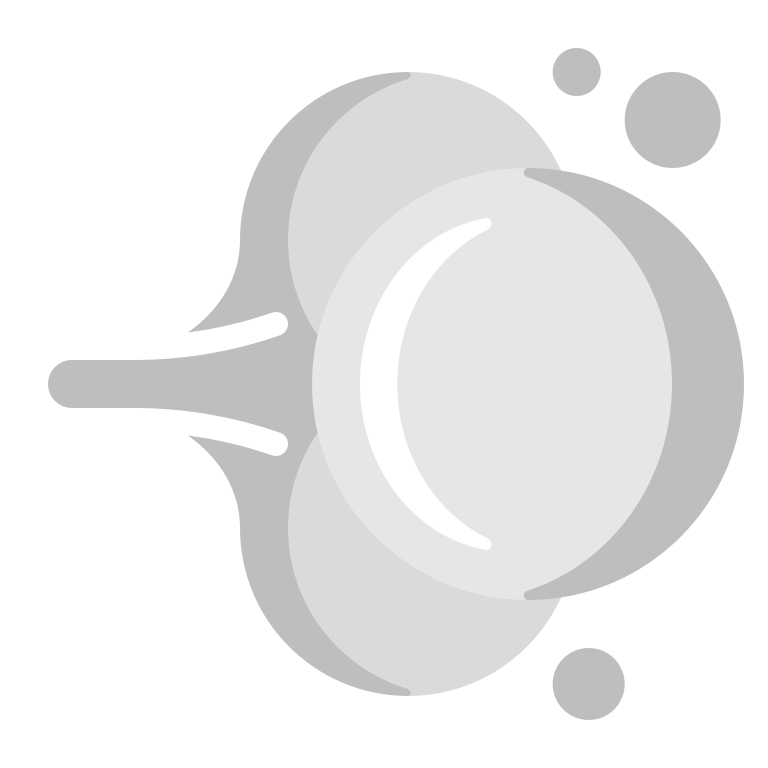
dashing away flat